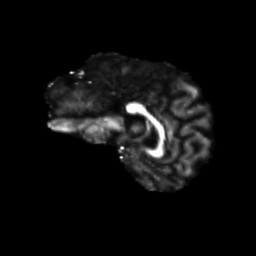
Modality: FA
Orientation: sagittal
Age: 67
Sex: female
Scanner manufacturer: siemens
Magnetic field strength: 3 T
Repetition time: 4.71 s
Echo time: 0.0906 s